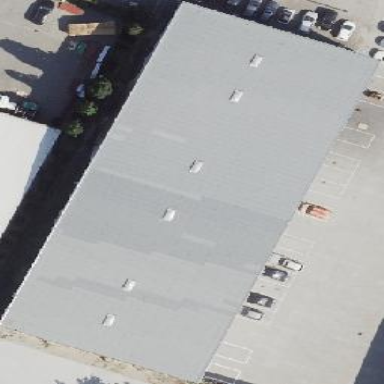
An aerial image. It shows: Commercial building.